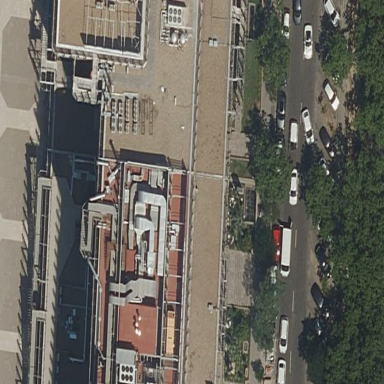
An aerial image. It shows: Part of building.